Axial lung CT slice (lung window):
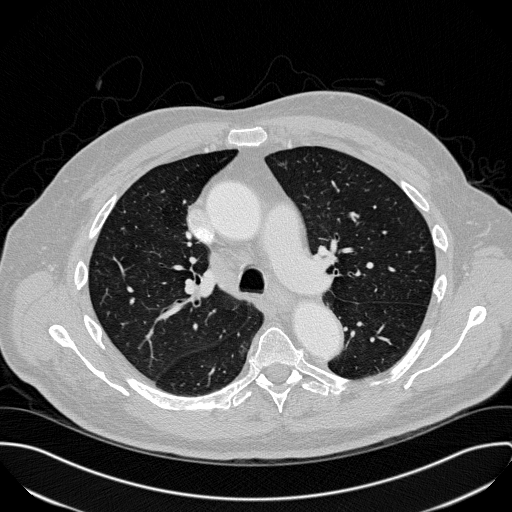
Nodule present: no